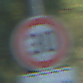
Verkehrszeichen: Geschwindigkeit30
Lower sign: HinweisDurchVerbaleAngabe10
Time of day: MorningAfternoon
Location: Outdoor (RoadRail)
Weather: Clear
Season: NotSpecified
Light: Natural